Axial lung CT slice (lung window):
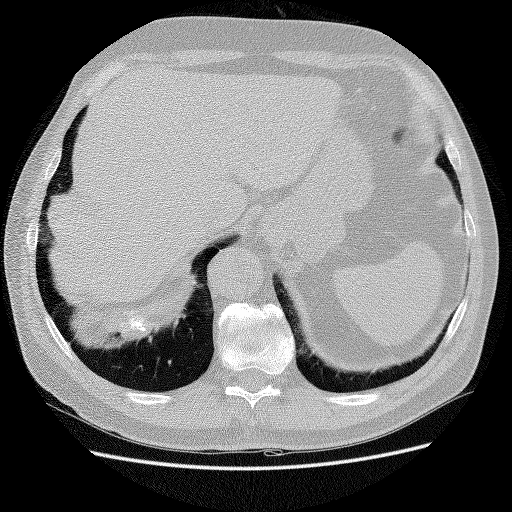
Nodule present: no